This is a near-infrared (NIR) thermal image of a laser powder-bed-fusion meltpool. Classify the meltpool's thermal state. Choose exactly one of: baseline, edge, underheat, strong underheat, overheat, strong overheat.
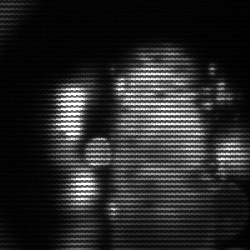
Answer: strong underheat